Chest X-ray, PA view. Patient: 73 years old, sex F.
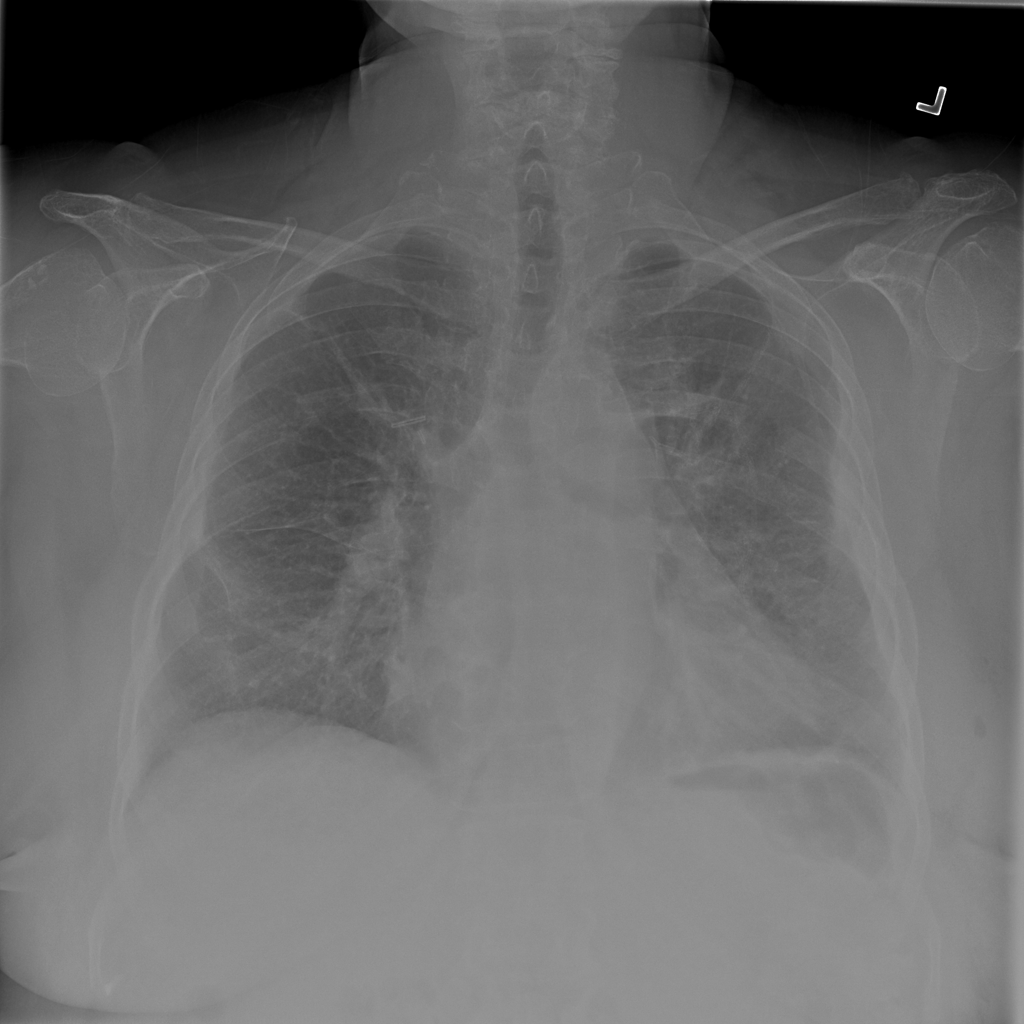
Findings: Pleural_Thickening